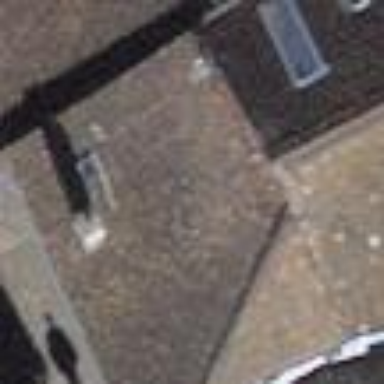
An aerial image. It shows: Building with tile roof.